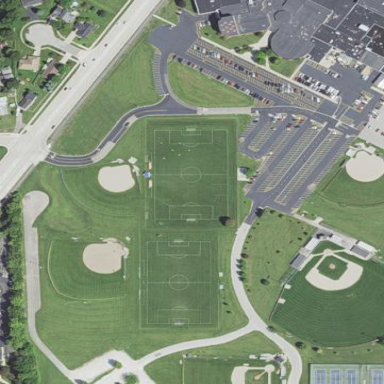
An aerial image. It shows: Soccer pitch designated for leisure and sports activities.